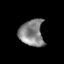
Tissue: prostate
Cell type: T cells
Senescence score: 0.335
Nuclear area (px): 630
Mean DAPI intensity: 133.029